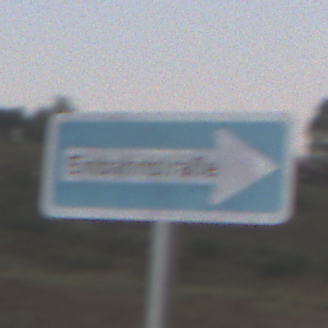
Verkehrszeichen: EinbahnstrasseRechtsweisend
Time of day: SunriseSunset
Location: Outdoor (RoadRail)
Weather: PartlyCloudy
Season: NotSpecified
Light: Natural